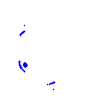
Particle: electron